Question: I have a tableview that has groups. I would like to add a dummy cell at the top of each group, but not add it to the data. I dont want it saved. So if the top cell is clicked, its data passed will be blank and I can handle the passed view differently. I currently am configuring the cells manually.
So if group one had two entries, the display of those two entries would be prepended with a fake entry at what would be index 0
Below is a preview of what I am trying to do.

PS: Can one cell have a different disclosure icon? Does that break Interface Guidelines?
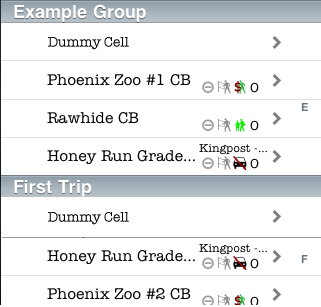
Answer: It would be something like this, you are not really adding anything to your model, you are just modifying your view:
'''
- (UITableViewCell *)tableView:(UITableView *)tableView cellForRowAtIndexPath:(NSIndexPath *)indexPath
{
static NSString *CellIdentifier = @"Cell";
UITableViewCell *cell = [tableView dequeueReusableCellWithIdentifier:CellIdentifier];
if (cell == nil) {
cell = [[[UITableViewCell alloc] initWithStyle:UITableViewCellStyleDefault reuseIdentifier:CellIdentifier] autorelease];
}
if ([indexPath row] == 0) {
//And any other default behavior
[[cell textLabel] setText:@""];
}
else{
//Your code for each cell
}
return cell;
}
'''
The <URL> doesn't mention anything about having different disclosure icons:
'''
iOS includes some table-view elements that can extend the functionality of table views. Unless noted otherwise, these elements are suitable for use with table views only.
'''